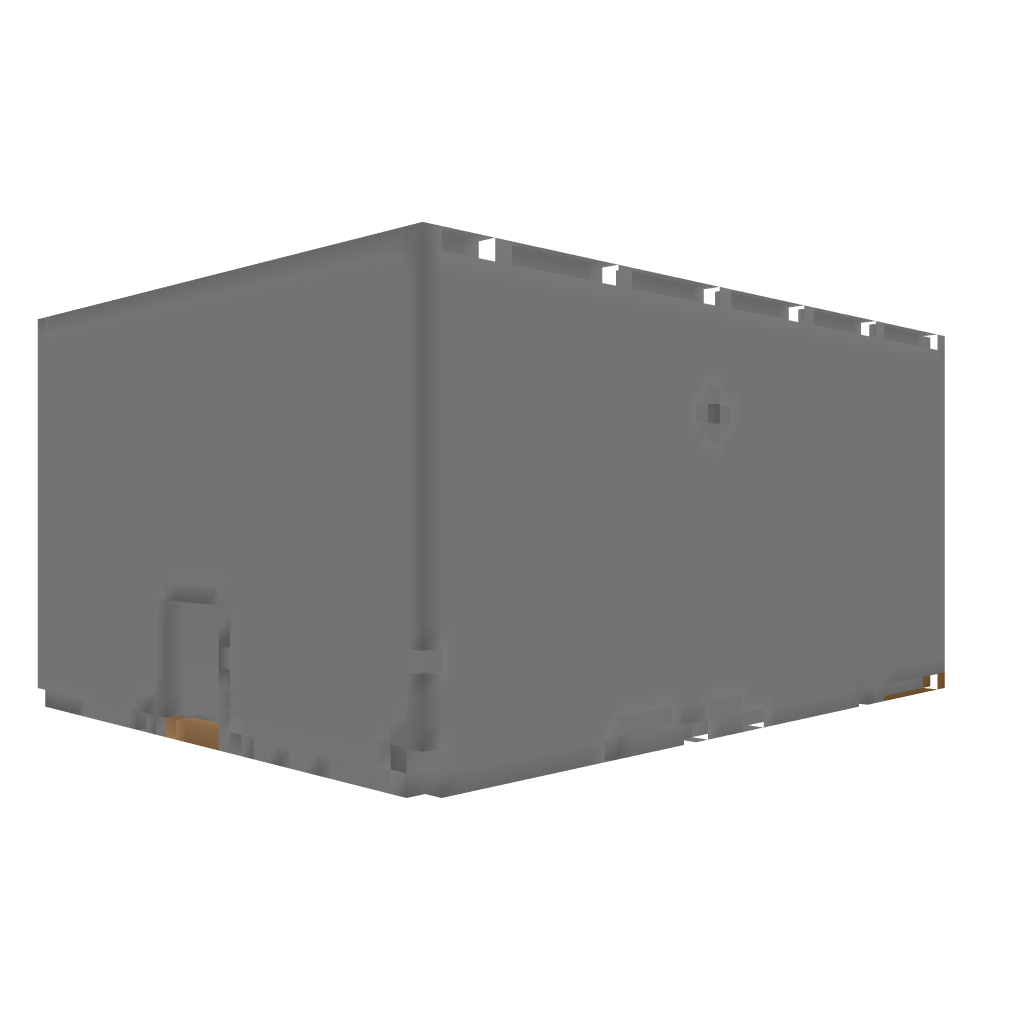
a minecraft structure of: Basic PvP Arena bad low quality